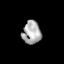
Tissue: skin
Cell type: Epithelial cells
Senescence score: 0.2359
Nuclear area (px): 421
Mean DAPI intensity: 168.929